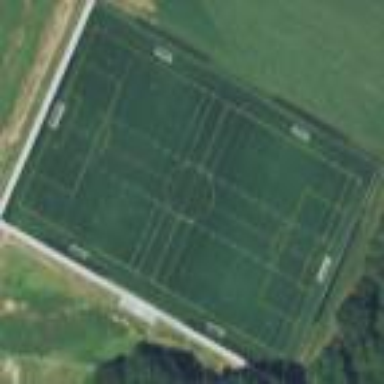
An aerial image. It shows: Multi-sport pitch primarily used for soccer on leisure land.